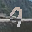
Label: 9